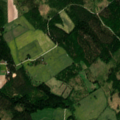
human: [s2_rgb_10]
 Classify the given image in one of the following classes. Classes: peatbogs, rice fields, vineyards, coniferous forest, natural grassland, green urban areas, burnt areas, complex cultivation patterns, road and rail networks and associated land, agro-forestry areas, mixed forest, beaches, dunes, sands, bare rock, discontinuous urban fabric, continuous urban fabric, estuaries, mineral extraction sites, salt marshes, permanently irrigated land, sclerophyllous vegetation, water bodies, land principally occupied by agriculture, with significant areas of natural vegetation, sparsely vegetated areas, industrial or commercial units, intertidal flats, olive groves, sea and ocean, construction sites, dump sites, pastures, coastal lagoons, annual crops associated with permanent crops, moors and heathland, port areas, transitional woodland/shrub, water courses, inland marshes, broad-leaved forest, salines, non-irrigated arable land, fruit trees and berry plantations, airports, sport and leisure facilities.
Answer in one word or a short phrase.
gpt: non-irrigated arable land, coniferous forest, mixed forest, transitional woodland/shrub